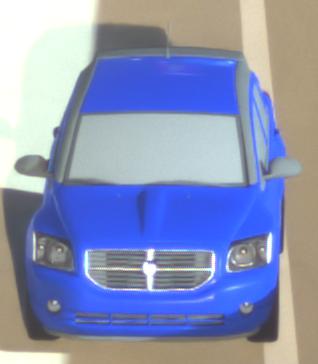
Make: Dodge
Model: Caliber 1.8
Detailed model: Caliber
Model produced from: 2006/06
Model produced until: 2009/03
Doors: 5
Color: blue
Road condition: dry road
Daytime: night
Contrast: high contrast